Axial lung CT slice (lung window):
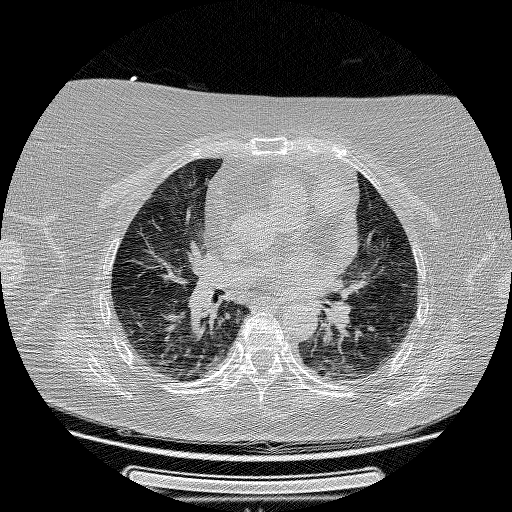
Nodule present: no